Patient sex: M
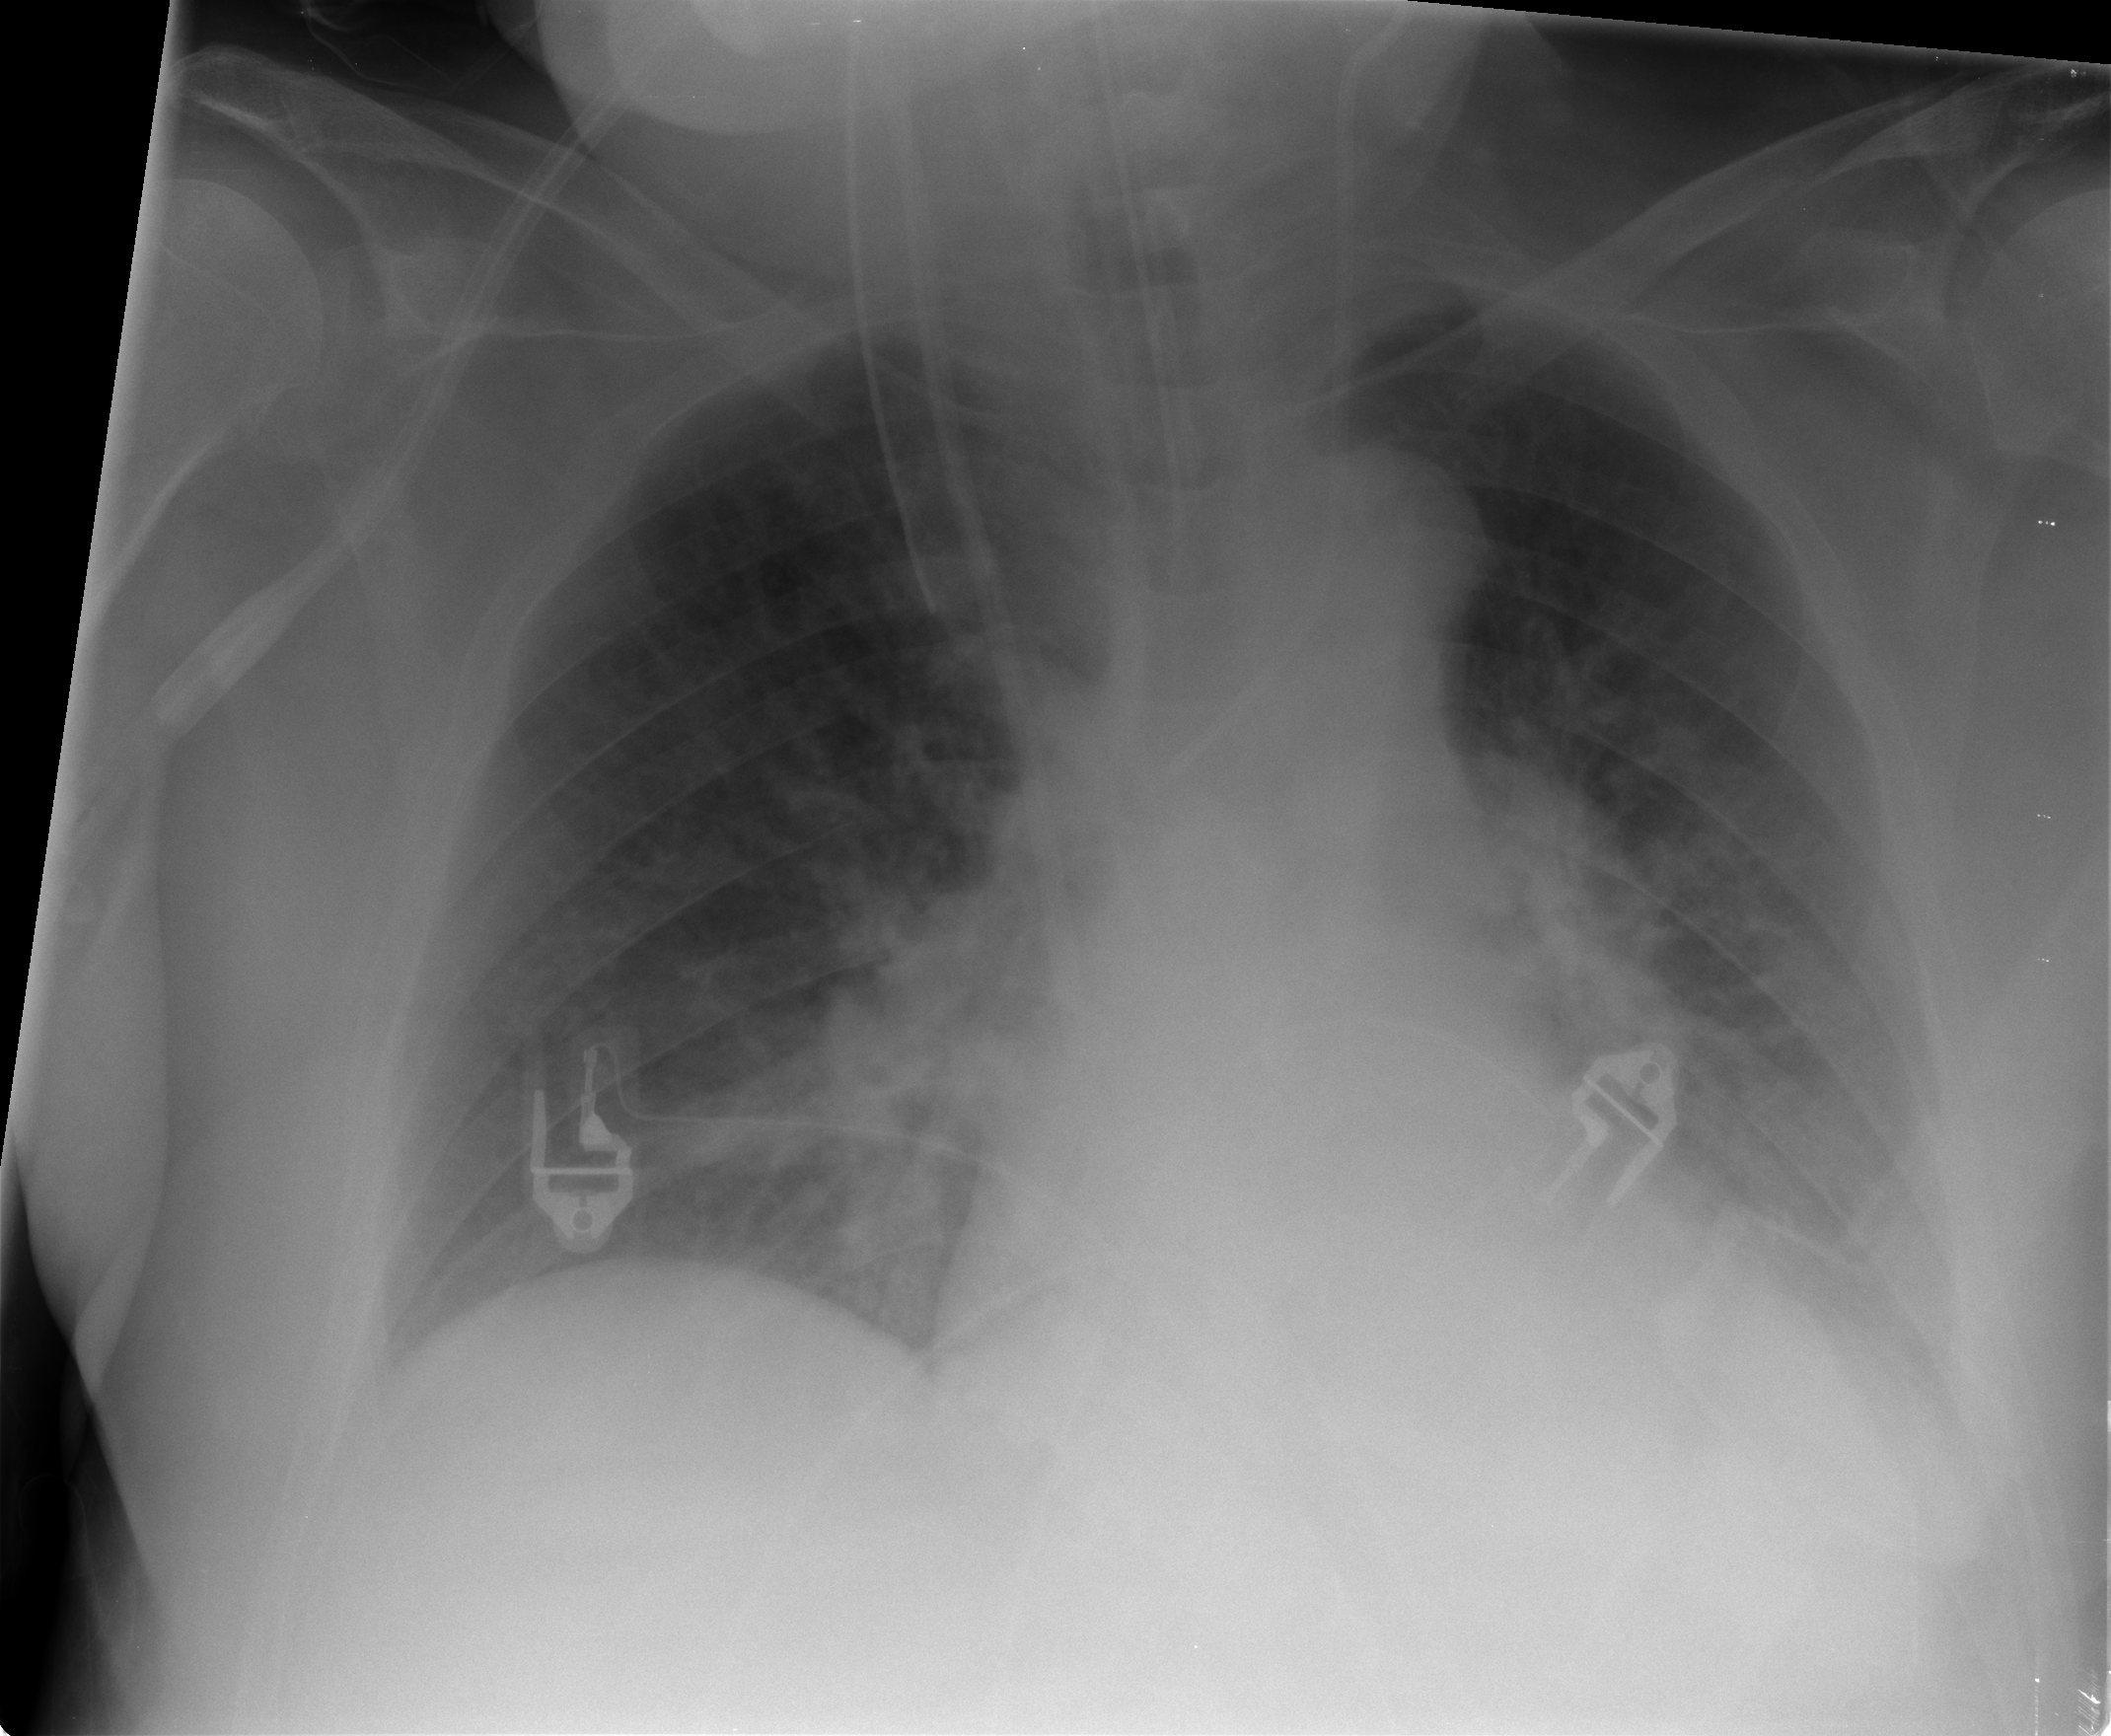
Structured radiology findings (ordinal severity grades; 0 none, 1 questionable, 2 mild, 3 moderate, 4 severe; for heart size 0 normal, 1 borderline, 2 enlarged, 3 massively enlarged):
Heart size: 1
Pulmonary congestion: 2
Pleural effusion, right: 0
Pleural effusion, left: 2
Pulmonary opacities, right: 0
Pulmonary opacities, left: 0
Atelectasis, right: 1
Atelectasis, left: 2